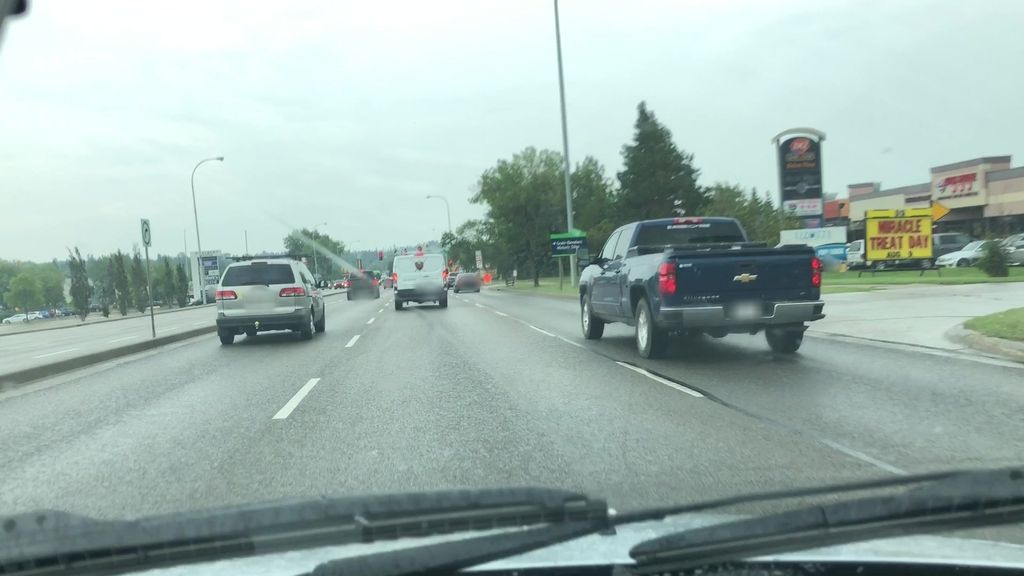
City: edmonton